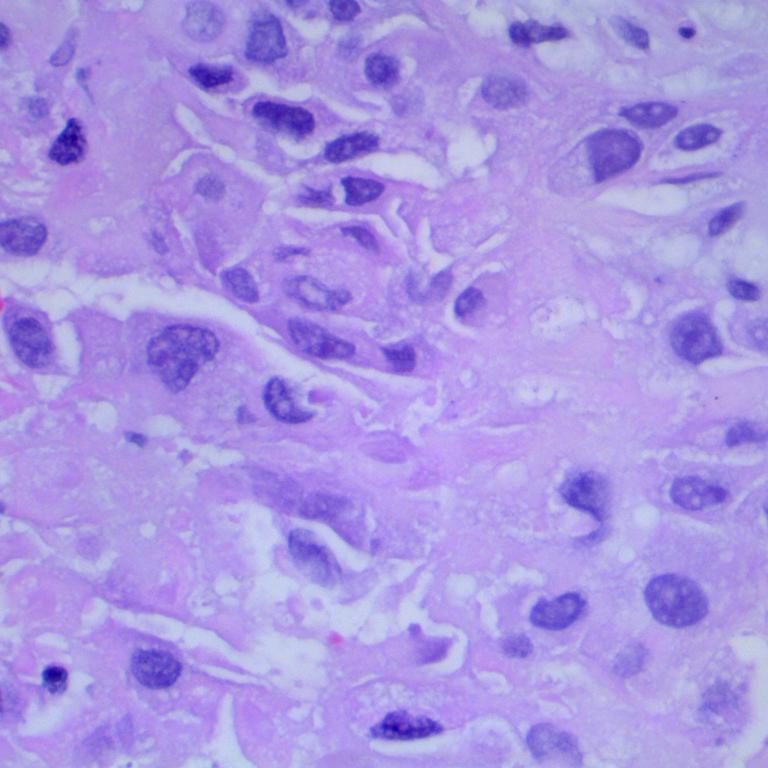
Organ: lung
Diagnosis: squamous carcinomas